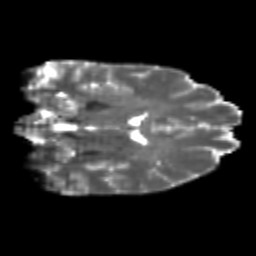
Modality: T2w
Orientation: coronal
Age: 22
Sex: male
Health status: healthy
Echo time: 0.074 s